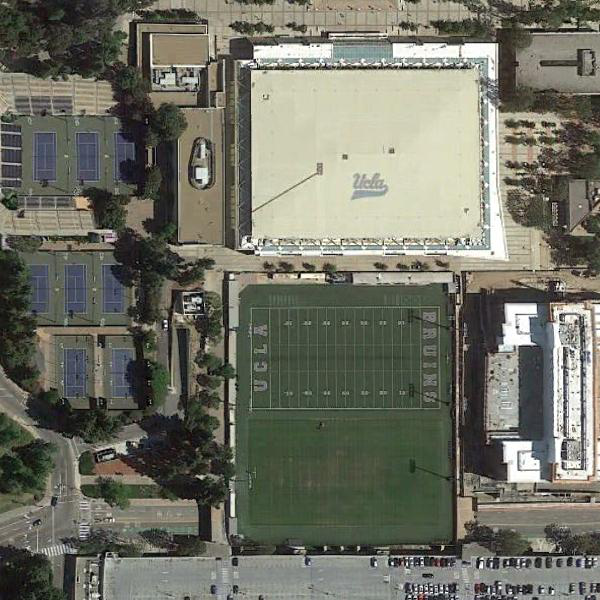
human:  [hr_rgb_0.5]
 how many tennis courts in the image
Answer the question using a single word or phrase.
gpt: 8